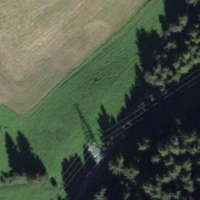
EUNIS habitat code: 24
Species observed at this site:
Primula veris